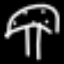
Label: mushroom